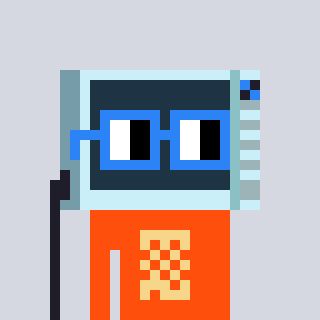
a pixel art character with square blue glasses, a microwave-shaped head and a orange-colored body on a cool background